Question: quite new to coding with javascript and such, having an issue with an on-click scroll where it goes to another div. I've checked a lot of the posts on here but can't seem to find out why it won't work. Any help would be greatly appreciated! It's probably a simple fix that I just don't have the experience to be able to notice..
Here's the code (I'll try to condense it but imagine there's a lot of content in between so it's actually worth scrolling to)
HTML
'''
<div class="button-div"><button type="button">Click here</button></div>
<div class="div-2-under-top">Content here</div>
'''
Jscript
'''
$("button").click(function() {
$('html,body').animate({
scrollTop: $(".div-2-under-top").offset().top},
'slow')
})
'''
I have the latest jquery V3.3.1 so I wouldn't think that would be the issue... any ideas?
Here's a picture of the actual code itself in-case there's something important I missed (apologies if the code is dirty)

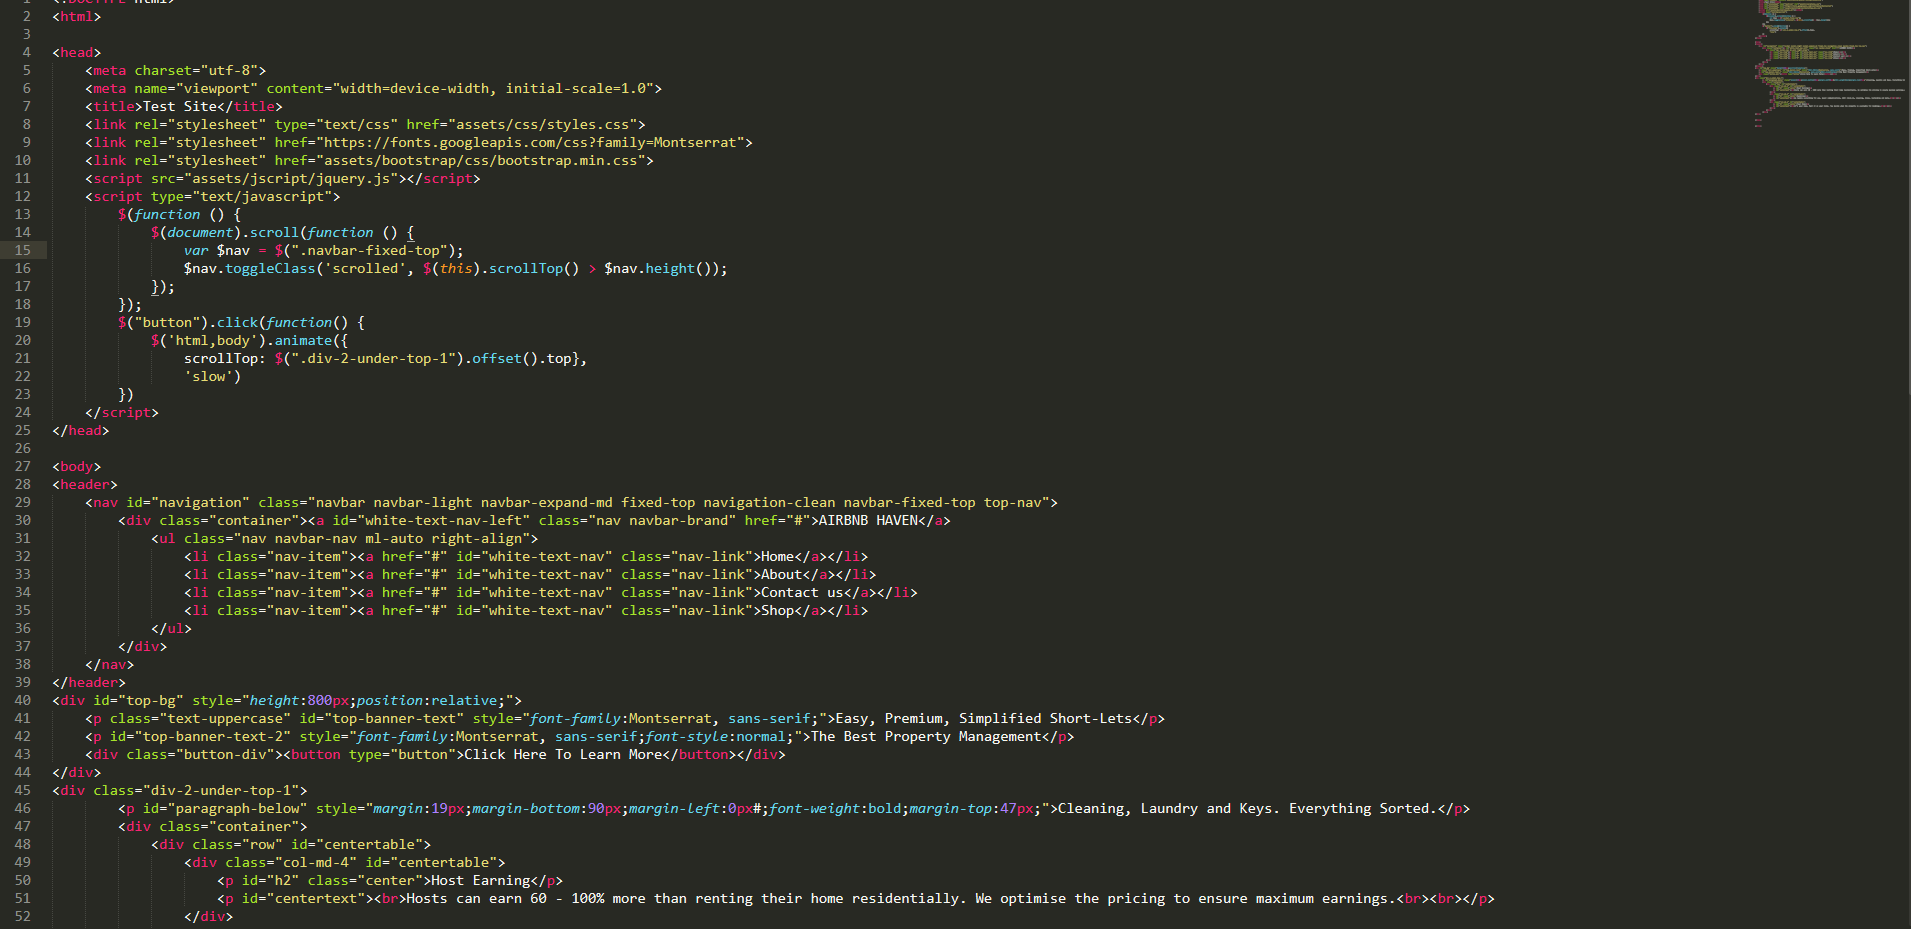
Answer: @TylerRoper found the answer for me.
I'll paste his answer here in-case anyone stumbles across this and is looking for the answer.
> OP, your button click event needs to be inside of the $(function() { ... }) section. This section will be executed after waiting for the page to load. By trying to attach an event to $("button") outside of this, the button has not loaded yet, so the event can't be attached.